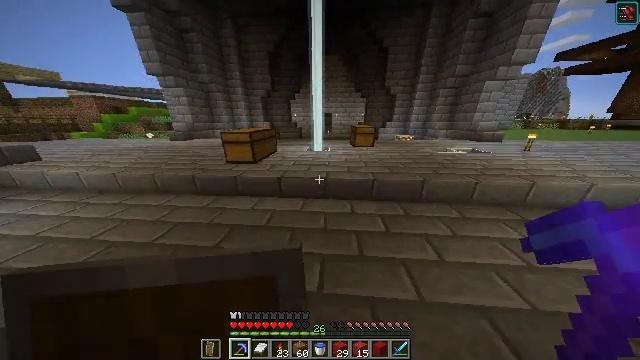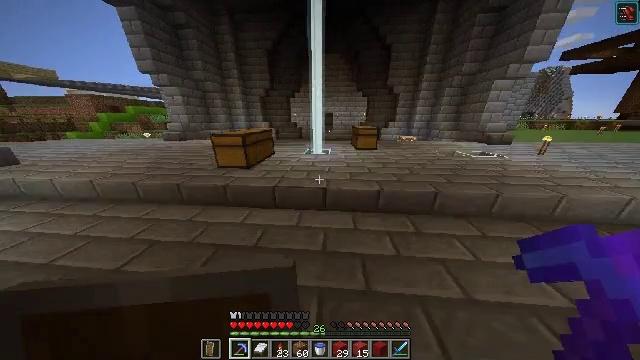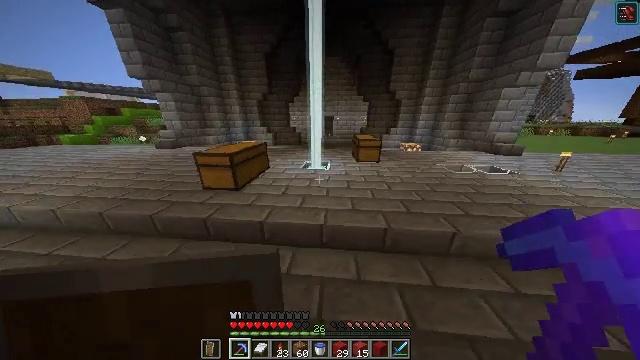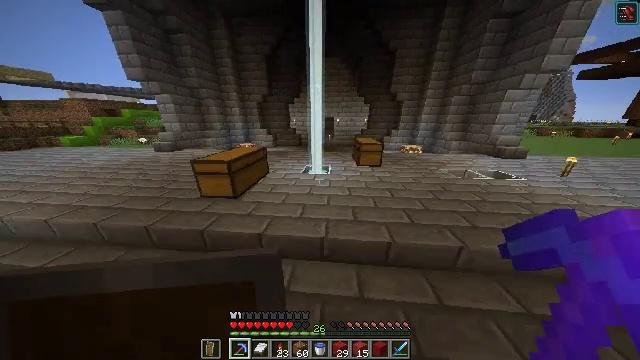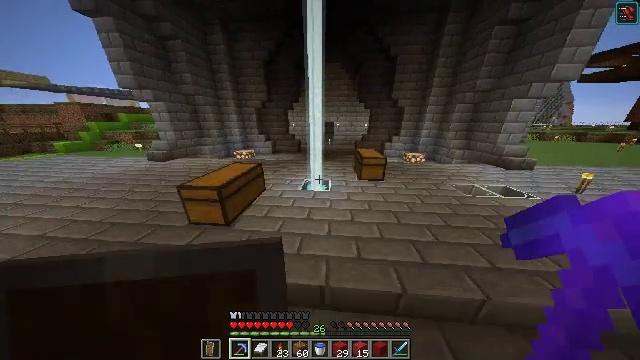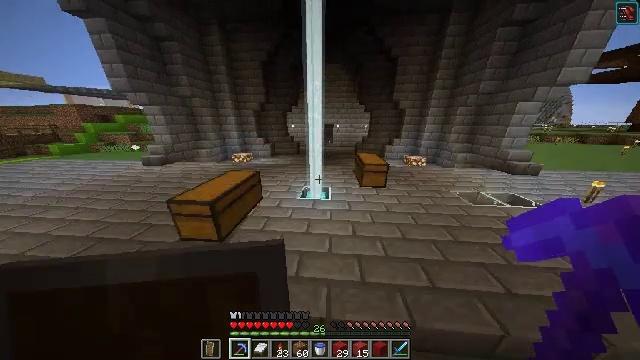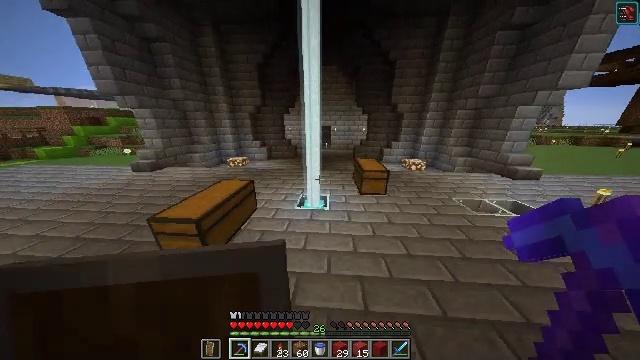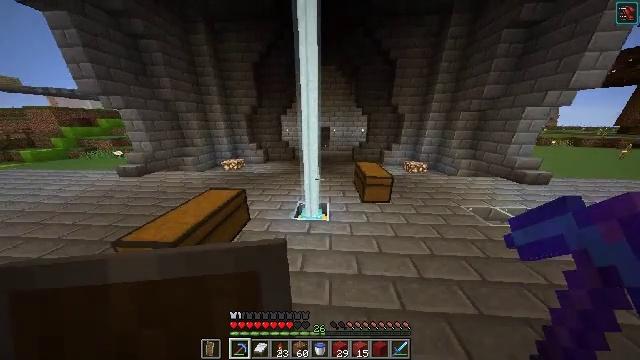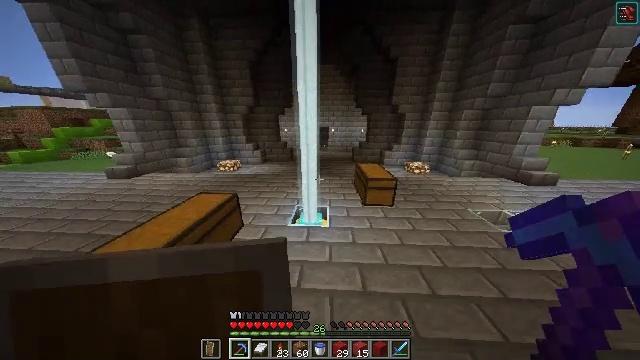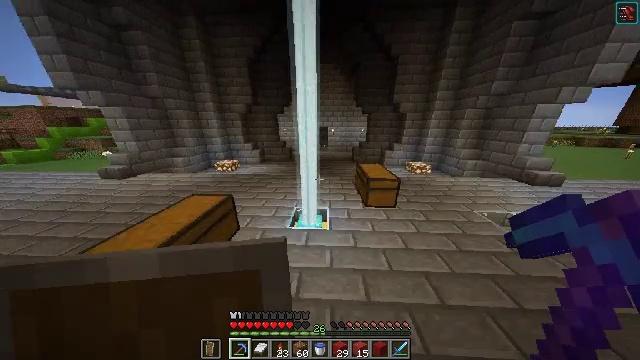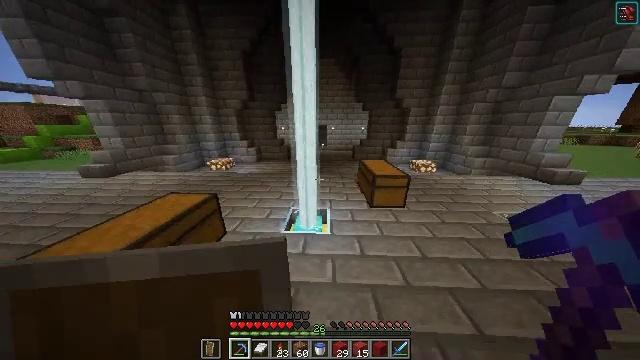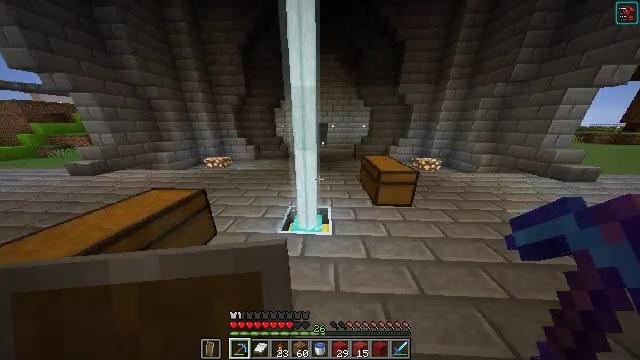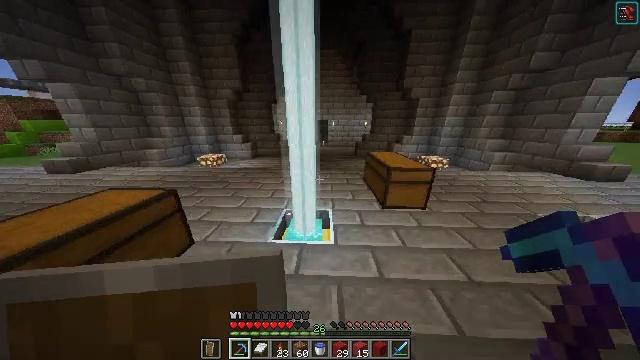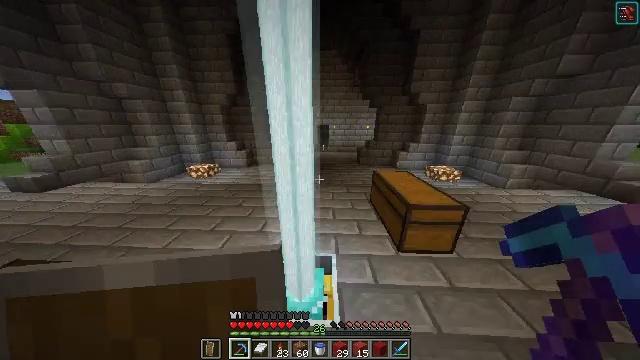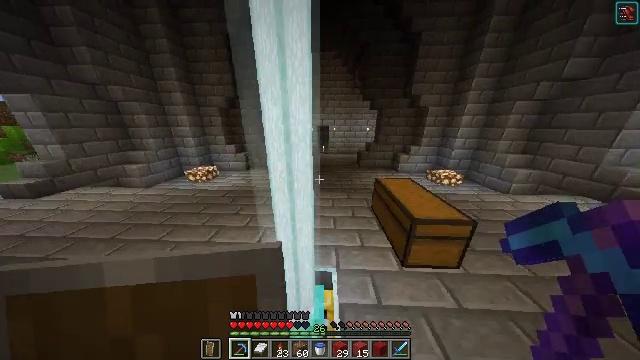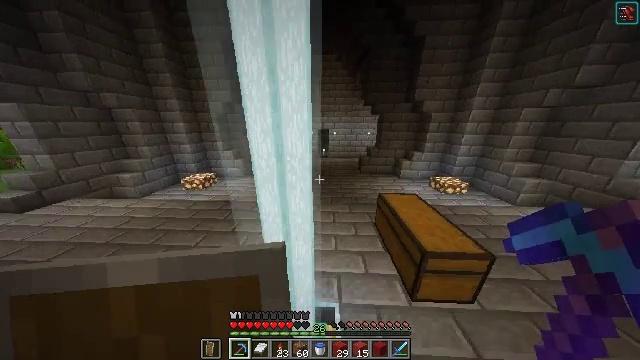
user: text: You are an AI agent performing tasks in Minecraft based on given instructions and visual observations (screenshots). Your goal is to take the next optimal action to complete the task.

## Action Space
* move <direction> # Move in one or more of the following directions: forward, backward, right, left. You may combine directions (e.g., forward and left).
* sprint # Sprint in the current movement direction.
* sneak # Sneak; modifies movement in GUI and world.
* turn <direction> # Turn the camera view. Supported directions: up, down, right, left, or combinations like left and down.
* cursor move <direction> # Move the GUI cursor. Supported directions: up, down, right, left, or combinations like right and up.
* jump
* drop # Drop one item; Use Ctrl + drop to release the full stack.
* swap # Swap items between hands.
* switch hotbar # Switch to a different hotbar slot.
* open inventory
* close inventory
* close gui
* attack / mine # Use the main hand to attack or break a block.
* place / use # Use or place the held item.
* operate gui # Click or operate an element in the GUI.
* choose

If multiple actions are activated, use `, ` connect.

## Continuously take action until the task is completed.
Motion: motion action
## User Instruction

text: Combine blue dye and sand to craft blue concrete powder.
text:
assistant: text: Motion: move forward
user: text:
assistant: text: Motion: move forward, jump
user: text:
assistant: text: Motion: move forward, jump
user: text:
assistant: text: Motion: move forward, jump
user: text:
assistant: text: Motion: move forward
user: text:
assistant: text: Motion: move forward
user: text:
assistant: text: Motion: move forward
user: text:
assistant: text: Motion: move forward
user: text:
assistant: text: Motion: move forward
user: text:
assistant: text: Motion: move forward
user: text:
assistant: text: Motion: move forward
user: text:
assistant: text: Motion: move forward
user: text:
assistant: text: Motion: move forward, jump
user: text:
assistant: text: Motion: move forward, jump
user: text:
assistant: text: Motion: move forward, jump
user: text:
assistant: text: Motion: move forward
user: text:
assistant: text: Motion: move forward
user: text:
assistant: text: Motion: move forward
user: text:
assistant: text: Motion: move forward
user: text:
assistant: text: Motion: move forward
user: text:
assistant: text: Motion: move forward
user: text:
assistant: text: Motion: move forward
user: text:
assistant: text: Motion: move forward
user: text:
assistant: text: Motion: move forward
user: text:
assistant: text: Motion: move forward
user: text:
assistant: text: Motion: move forward
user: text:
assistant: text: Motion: move forward, turn right
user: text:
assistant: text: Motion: move forward, turn right and down
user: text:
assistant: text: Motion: turn right and down
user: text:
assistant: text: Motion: turn left and up